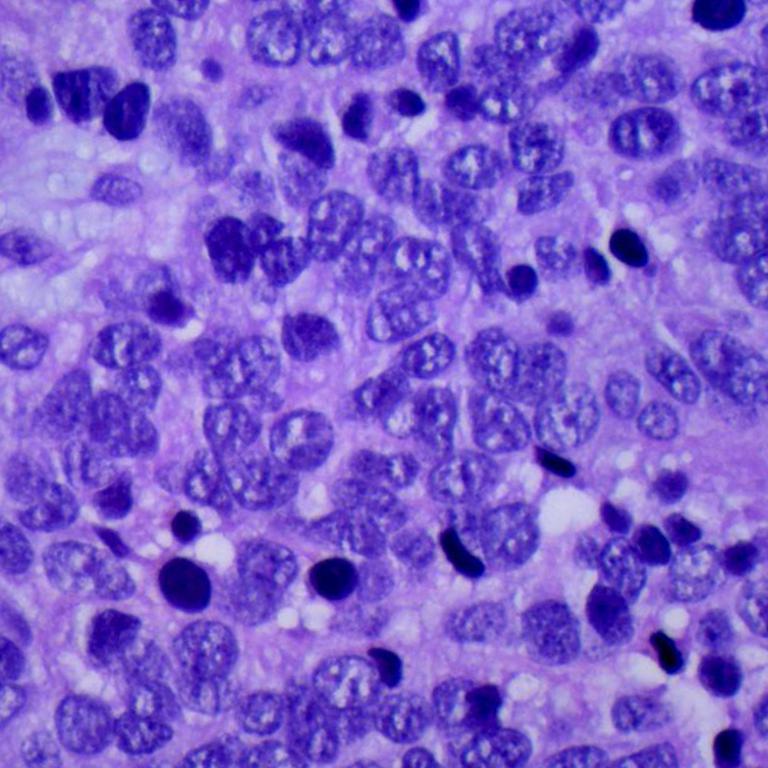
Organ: lung
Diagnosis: squamous carcinomas